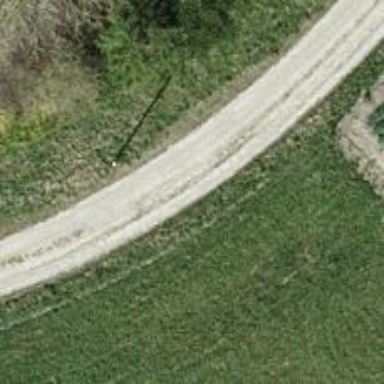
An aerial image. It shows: Ground track with grade3 quality.